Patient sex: F
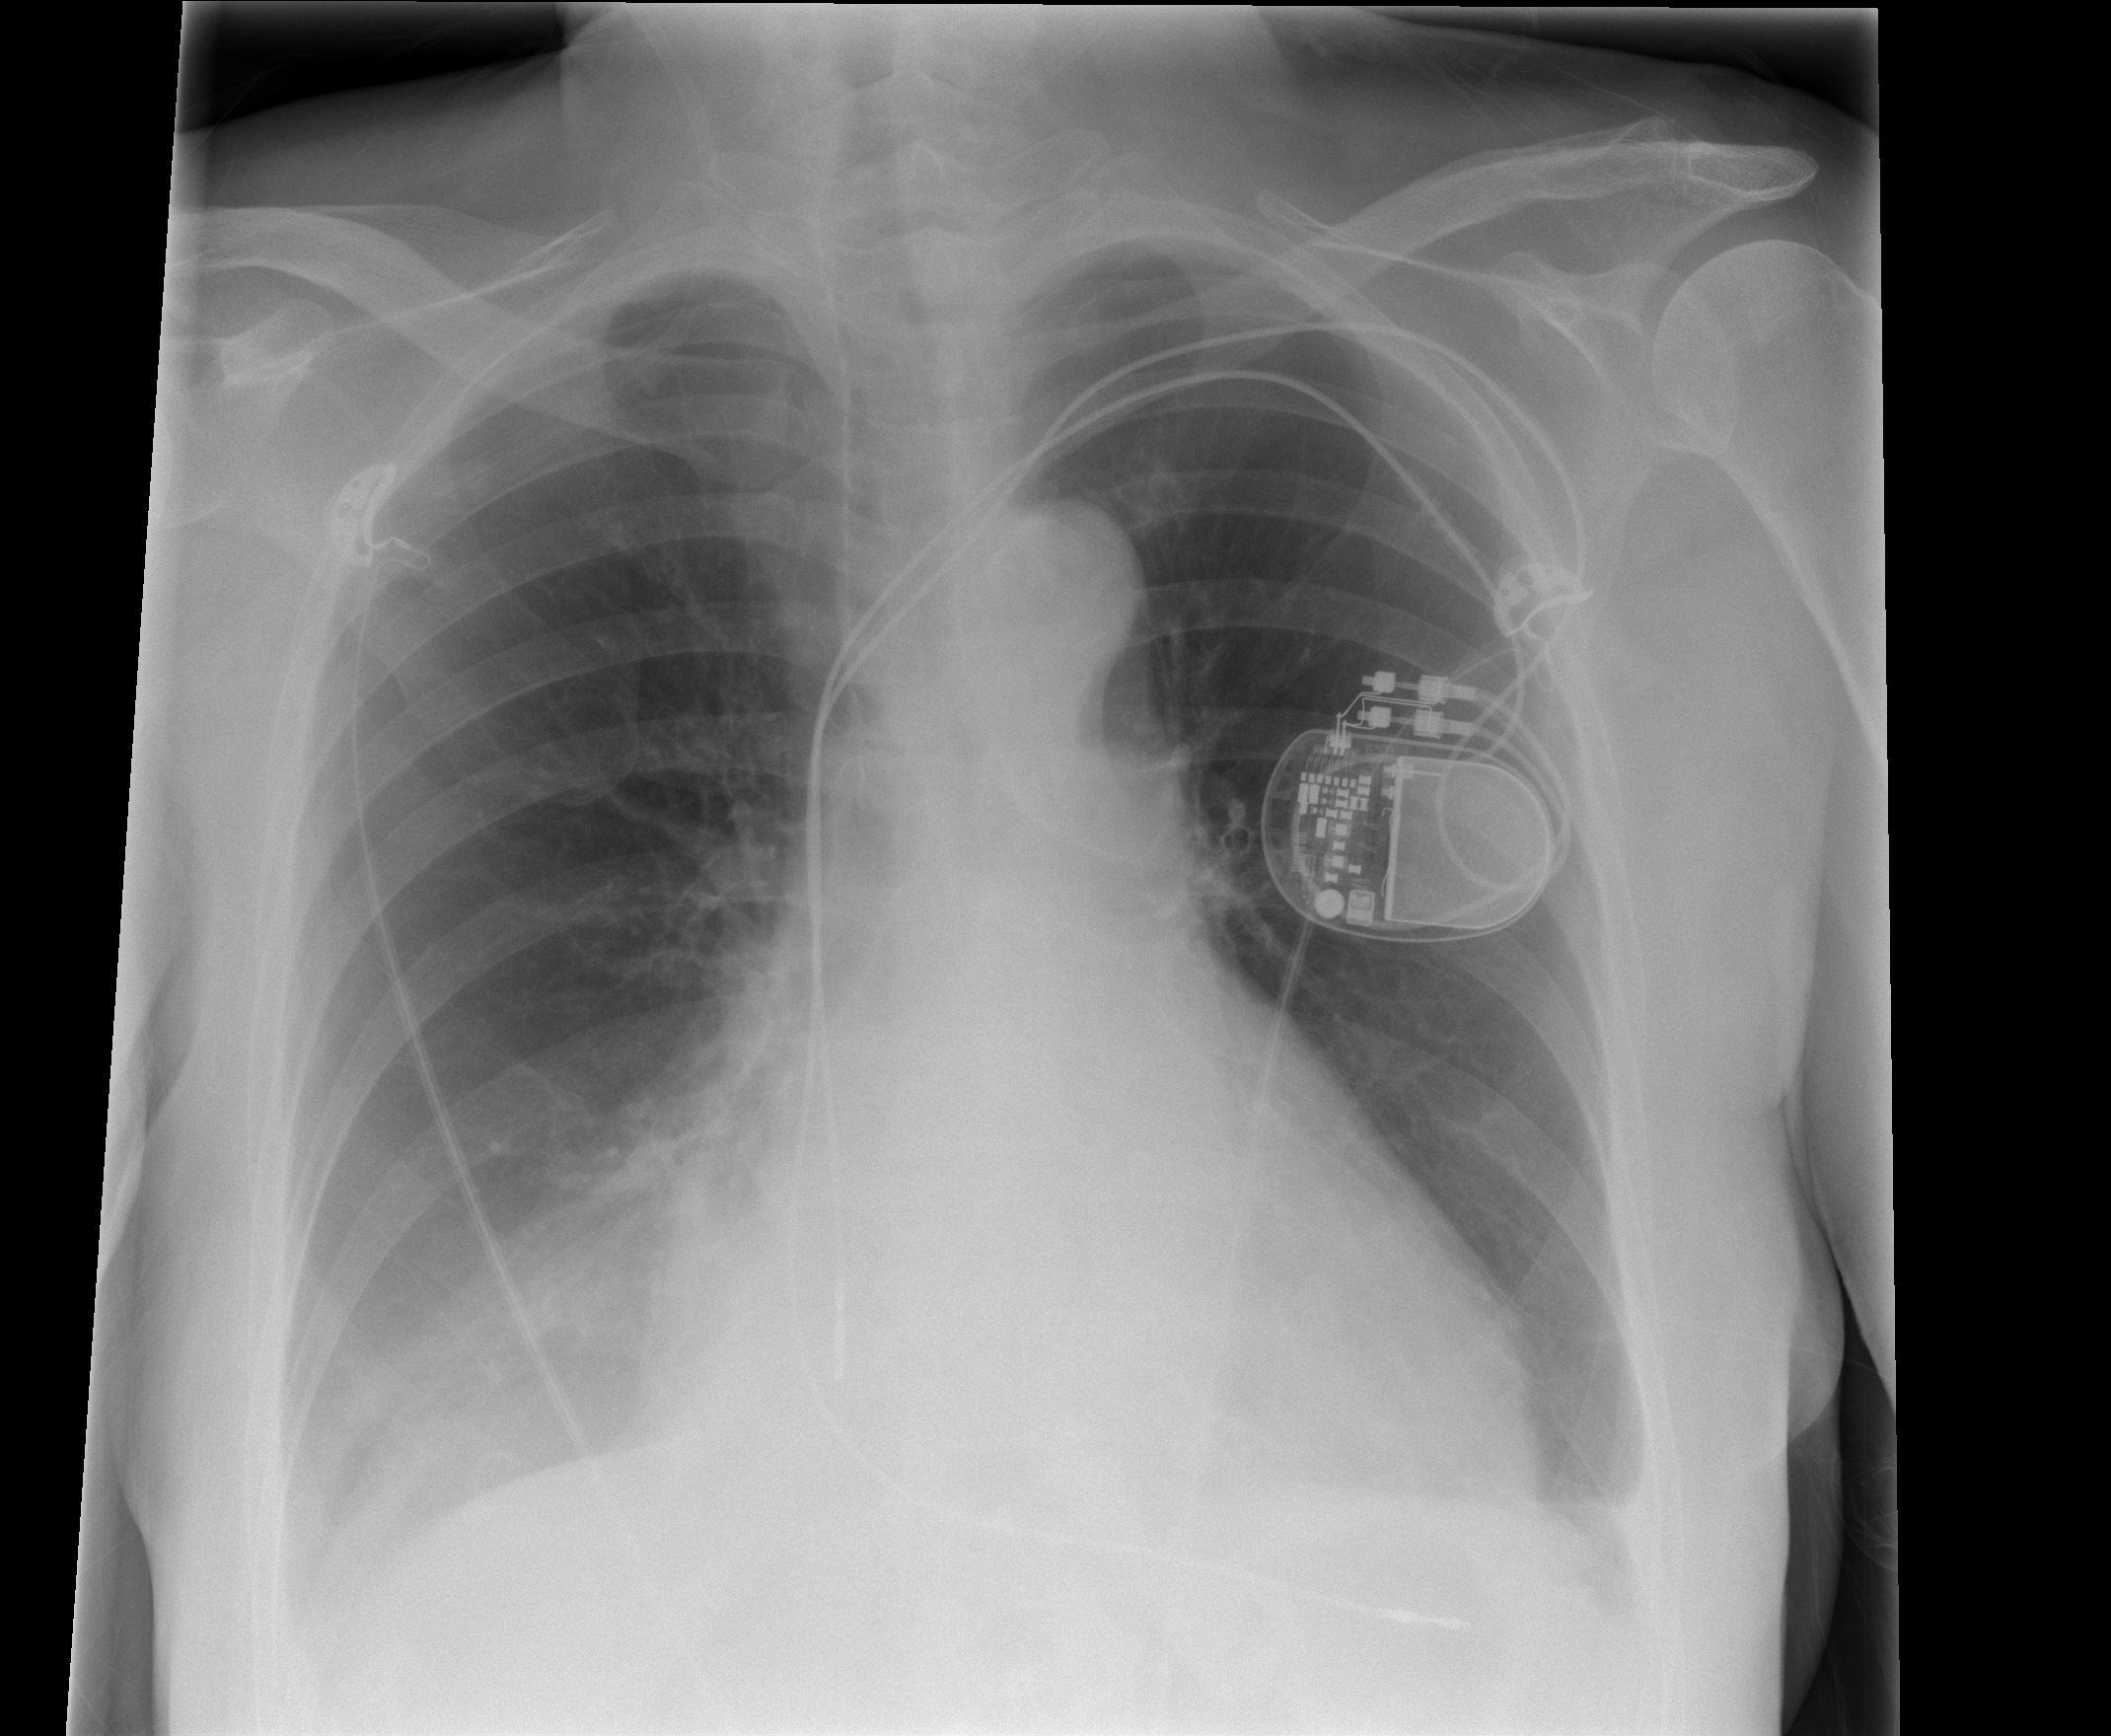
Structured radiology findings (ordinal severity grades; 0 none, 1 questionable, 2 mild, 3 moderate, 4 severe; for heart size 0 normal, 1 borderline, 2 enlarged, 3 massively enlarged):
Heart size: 0
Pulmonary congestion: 0
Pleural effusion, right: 2
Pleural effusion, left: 2
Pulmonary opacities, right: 0
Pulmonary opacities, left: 0
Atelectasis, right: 2
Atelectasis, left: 2